Aerial crown-view tile of a tropical tree (Barro Colorado Island, Panama), acquired 20250124:
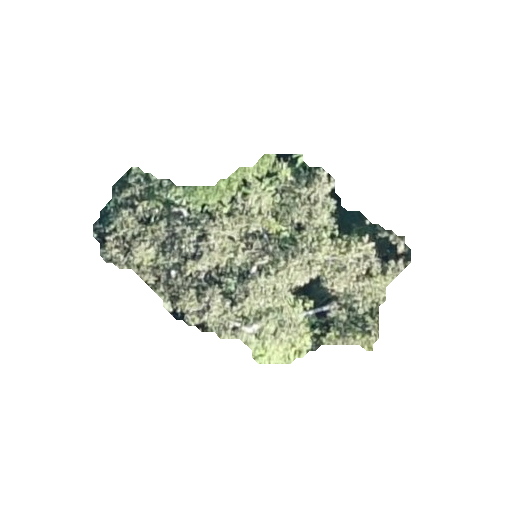
Species: Protium stevensonii
GBIF accepted scientific name: Tetragastris panamensis
Crown area: 62.979 m²